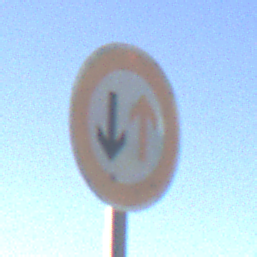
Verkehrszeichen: VorrangDesGegenverkehrs
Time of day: SunriseSunset
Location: Outdoor (Nature)
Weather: PartlyCloudy
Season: NotSpecified
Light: Natural